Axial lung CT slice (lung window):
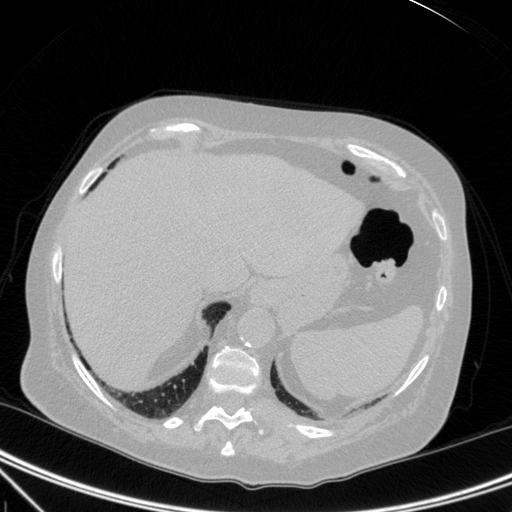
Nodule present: no